变式4-3. 如图，在四棱锥 \(P-ABCD\) 中，\(PA \perp\) 平面 \(ABCD\)，\(PB\) 与底面 \(ABCD\) 所成的角为 \(\frac{\pi}{4}\)，底面 \(ABCD\) 为直角梯形，\(\angle ABC = \angle BAD = \frac{\pi}{2}\)，\(AD = 2\)，\(PA = BC = 1\)，点 \(E\) 为棱 \(PD\) 上一点，满足 \(\overrightarrow{PE} = \lambda \overrightarrow{PD} \ (0 \leq \lambda \leq 1)\)，则下列结论正确的个数为（）

\noindent
\ding{172} \(CD \perp\) 平面 \(PAD\)；

\noindent
\ding{173}在棱 \(PD\) 上不存在点 \(E\)，使得 \(CE \parallel\) 平面 \(PAB\)；

\noindent
\ding{174} 当 \(\lambda = \frac{1}{2}\) 时，异面直线 \(CE\) 与 \(AB\) 所成角的余弦值为 \(\frac{2\sqrt{5}}{5}\)

\noindent
\ding{175} 点 \(P\) 到直线 \(CD\) 的距离 \(\sqrt{3}\).

\vspace{6pt}
\noindent
A. 4个 \quad B. 3个 \quad C. 2个 \quad D. 1个
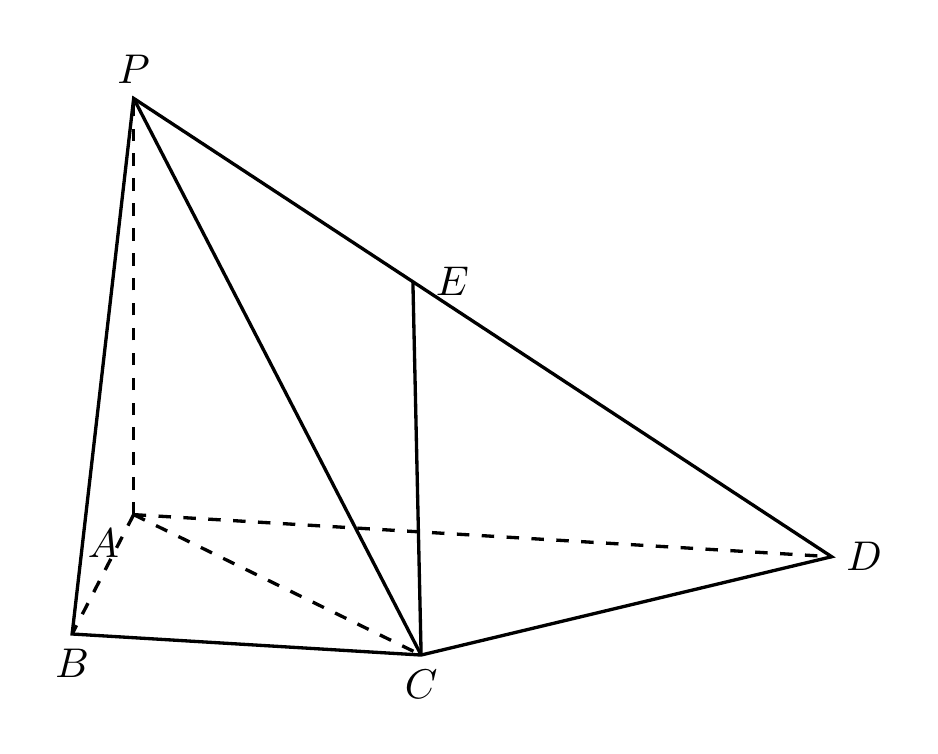
【解答】
\noindent
【答案】C

\noindent
【分析】若 \(CD \perp\) 平面 \(PAD\)，而根据条件得到 \(CD\) 与 \(AD\) 不垂直，与线面垂直的性质相矛盾，即可判断命题\ding{172}的正误；由命题\ding{172}的结论，可推得 \(CD \perp PC\)，即可知点 \(P\) 到直线 \(CD\) 的距离即为 \(PC\) 的长度，计算求得 \(PC\) 长，即可判断命题\ding{175}的正误；采用平移法，作出异面直线 \(CE\) 与 \(AB\) 所成角，解三角形可求得 \(CE\) 与 \(AB\) 所成角的余弦值，可判断命题\ding{174}的正误；结合命题\ding{174}，根据线面平行的判定定理即可判断命题\ding{173}的正误.

\noindent
【详解】对于命题\ding{172}，因为底面 \(ABCD\) 为直角梯形，且 \(\angle ABC = \angle BAD = \frac{\pi}{2}\)，

\noindent
所以 \(CD\) 与 \(AD\) 不垂直，又 \(AD \subset\) 面 \(PAD\)，

\noindent
若 \(CD \perp\) 平面 \(PAD\)，则 \(CD \perp AD\)，矛盾，所以命题\ding{172}错误，

\noindent
对于命题\ding{174}，当 \(\lambda = \frac{1}{2}\) 时，\(\overrightarrow{PE} = \frac{1}{2}\overrightarrow{PD}\)，即 \(E\) 为 \(PD\) 的中点，

\noindent
设 \(F\) 为 \(PA\) 的中点，连接 \(EF, BF\)，
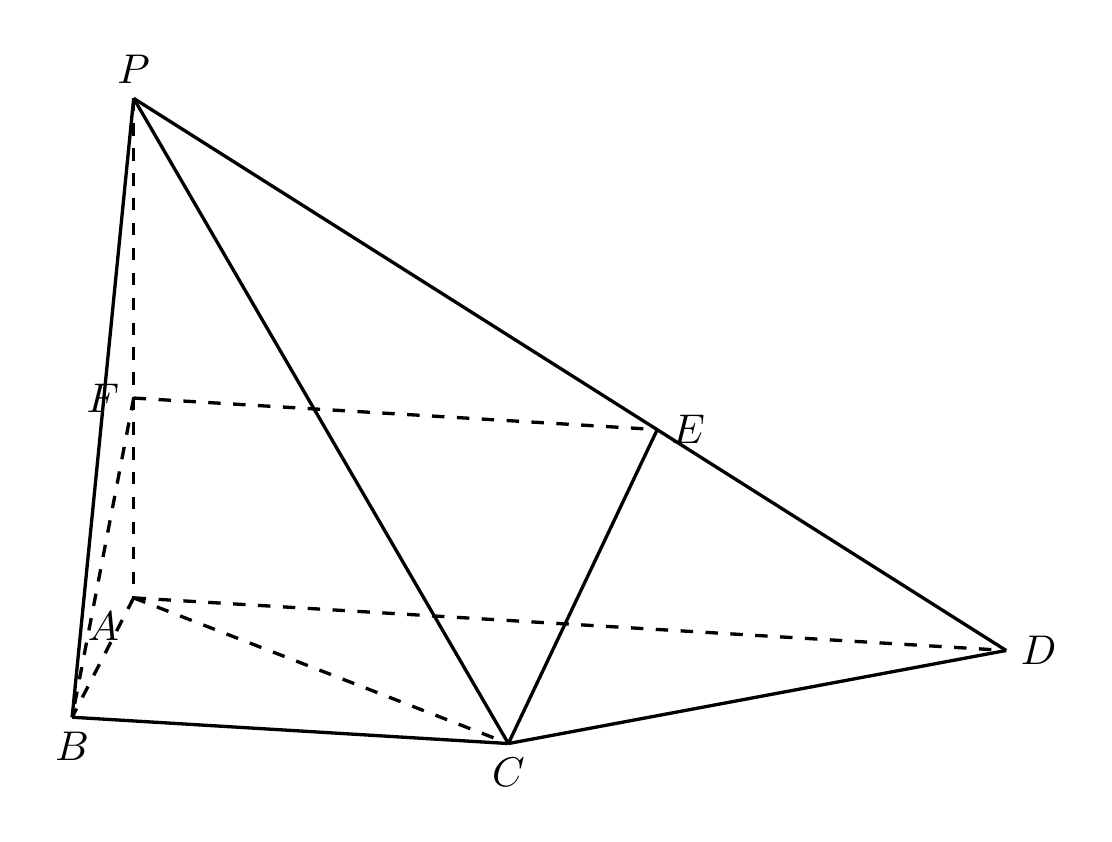